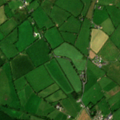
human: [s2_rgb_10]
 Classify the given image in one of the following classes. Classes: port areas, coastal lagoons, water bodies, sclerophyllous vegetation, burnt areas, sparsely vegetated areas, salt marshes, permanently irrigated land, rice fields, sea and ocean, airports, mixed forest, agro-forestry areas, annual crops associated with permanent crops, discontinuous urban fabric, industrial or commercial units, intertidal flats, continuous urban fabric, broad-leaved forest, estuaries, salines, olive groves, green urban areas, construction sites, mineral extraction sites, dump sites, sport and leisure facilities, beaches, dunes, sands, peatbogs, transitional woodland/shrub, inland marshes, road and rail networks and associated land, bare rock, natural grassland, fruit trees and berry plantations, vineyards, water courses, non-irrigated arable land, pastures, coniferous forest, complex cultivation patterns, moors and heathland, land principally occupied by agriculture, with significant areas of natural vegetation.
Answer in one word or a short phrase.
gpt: pastures, mixed forest